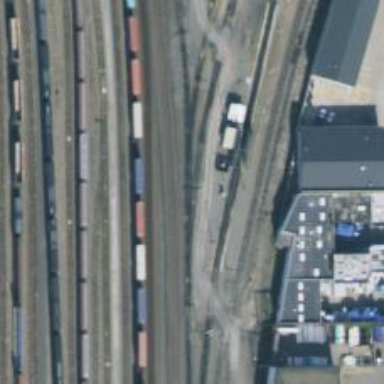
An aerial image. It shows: Railway yard used for servicing trains.